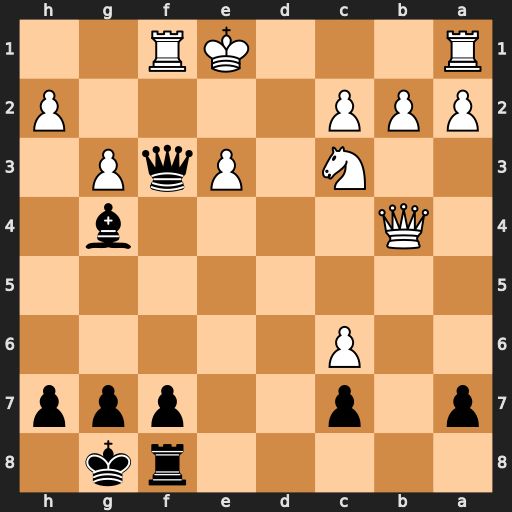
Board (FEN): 5rk1/p1p2ppp/2P5/8/1Q4b1/2N1PqP1/PPP4P/R3KR2
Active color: b
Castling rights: Q
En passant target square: -
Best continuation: Qxe3+ Ne2 Qxe2#